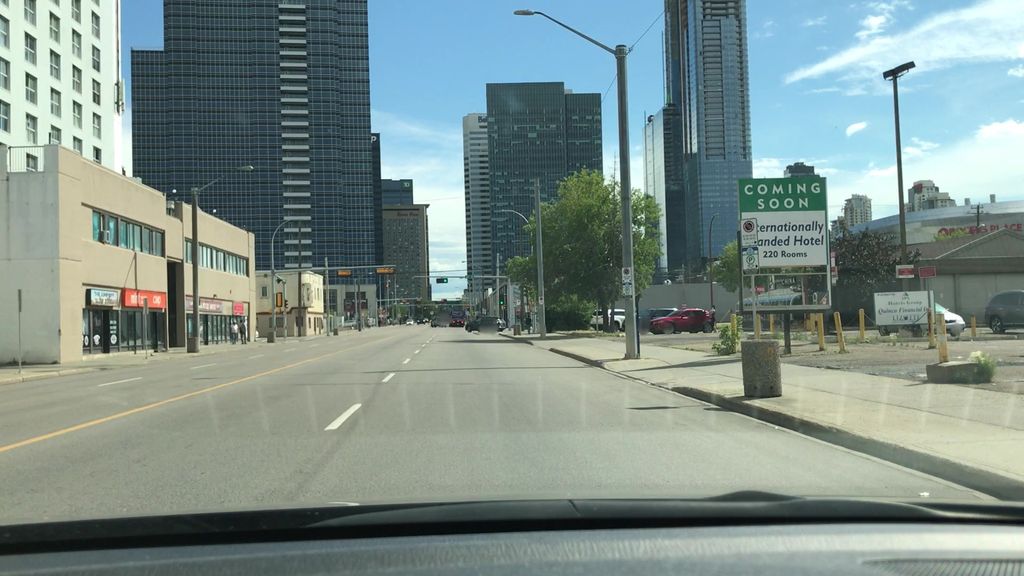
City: edmonton